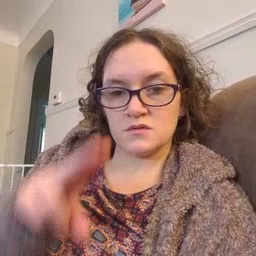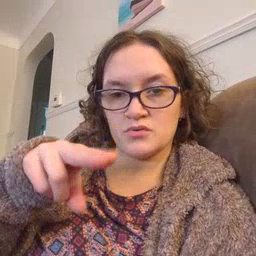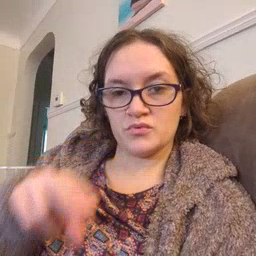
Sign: chair